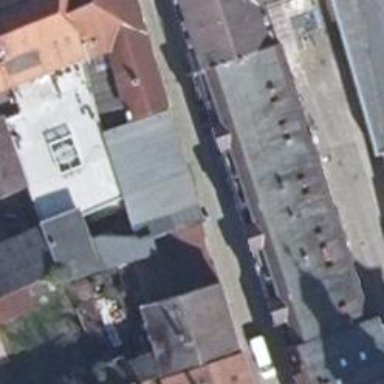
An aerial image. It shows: Restaurant.